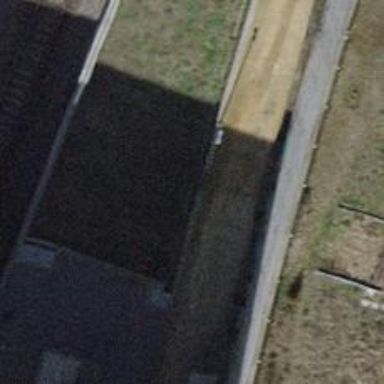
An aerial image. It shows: Railway tunnel with electrified tracks and contact line.